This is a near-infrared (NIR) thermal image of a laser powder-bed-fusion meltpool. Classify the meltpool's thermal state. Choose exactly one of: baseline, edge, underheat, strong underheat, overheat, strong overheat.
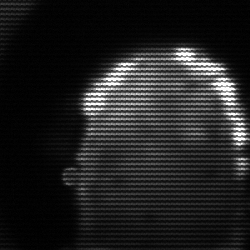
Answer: baseline